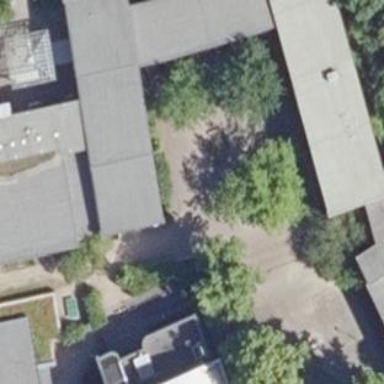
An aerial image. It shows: School building.